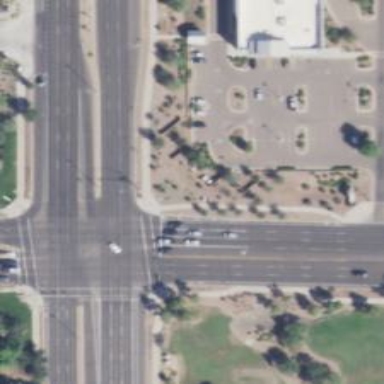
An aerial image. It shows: Crossing road.